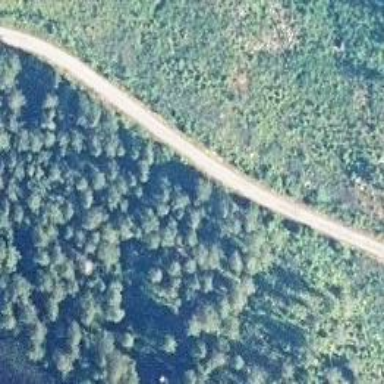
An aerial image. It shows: Unclassified road.